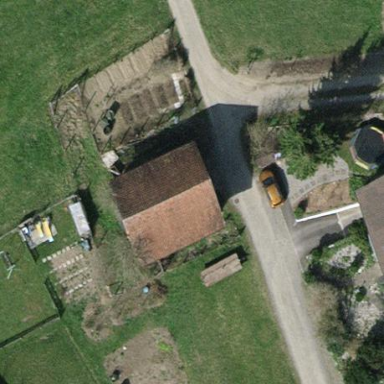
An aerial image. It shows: Shed building.